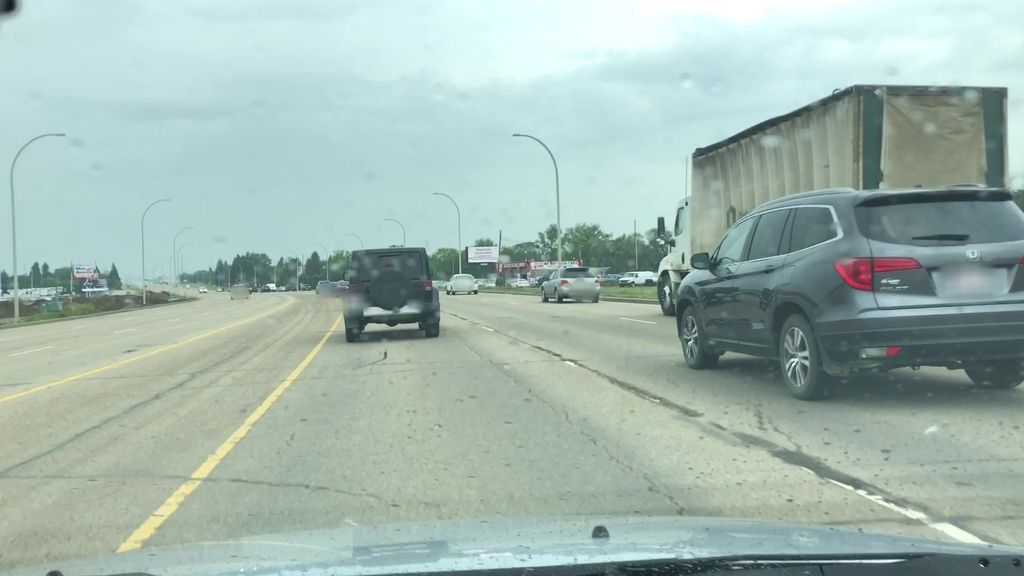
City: edmonton